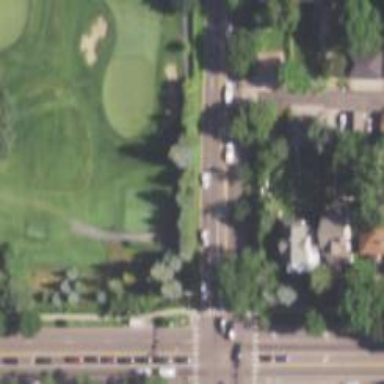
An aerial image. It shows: Path designated for golf carts.